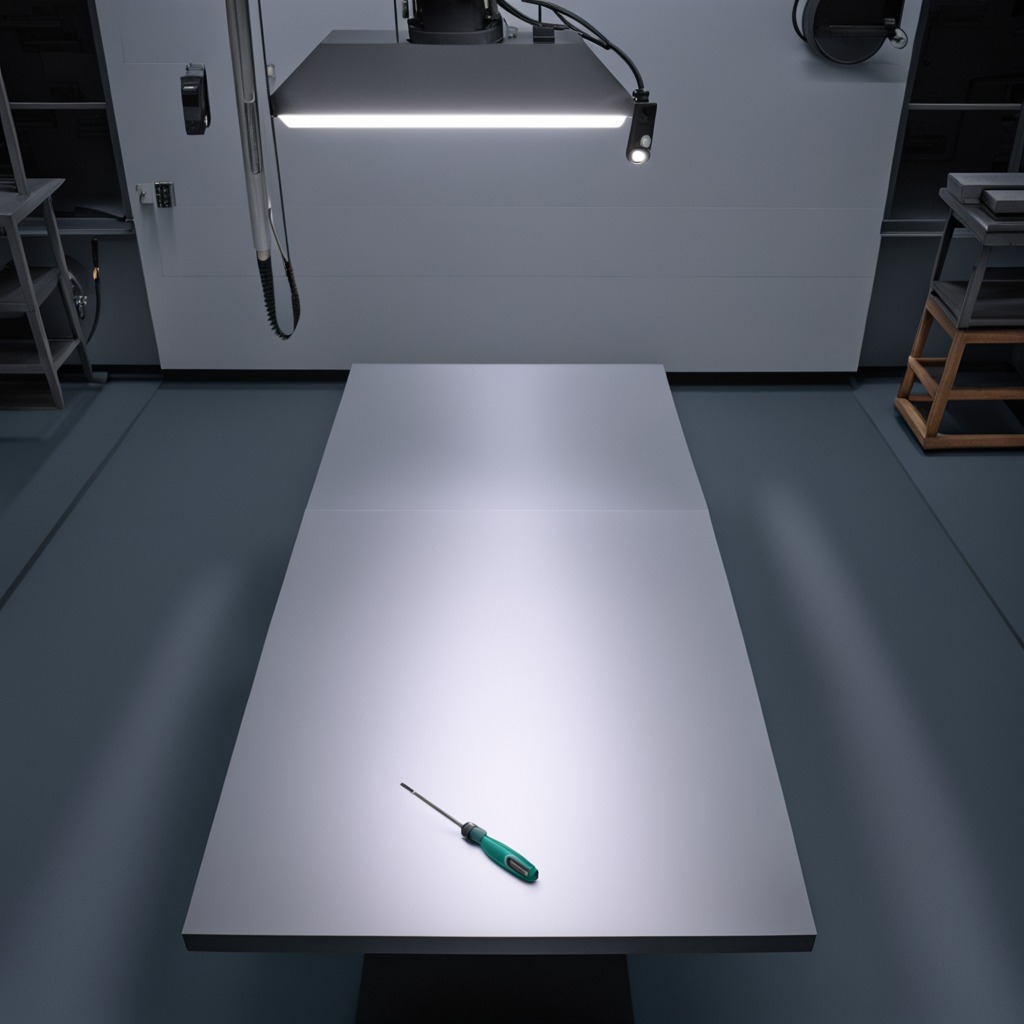
A screwdriver is lying on the clean empty table in the basement in the evening soft directional lighting on the tabletop realistic grain studio-quality clarity centered framing